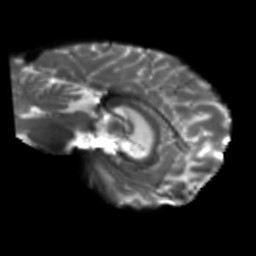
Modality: T2w
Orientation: sagittal
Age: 37
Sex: female
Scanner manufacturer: siemens
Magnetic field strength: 3 T
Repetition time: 5.25 s
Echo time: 0.08 s